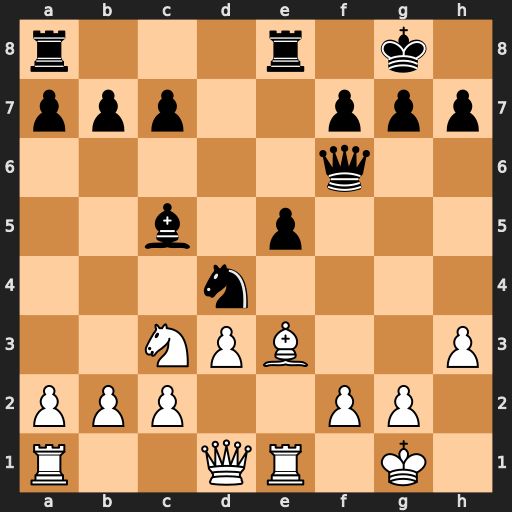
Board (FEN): r3r1k1/ppp2ppp/5q2/2b1p3/3n4/2NPB2P/PPP2PP1/R2QR1K1
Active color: w
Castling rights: -
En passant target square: -
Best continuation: Ne4 Qc6 Nxc5 Qxc5 c3